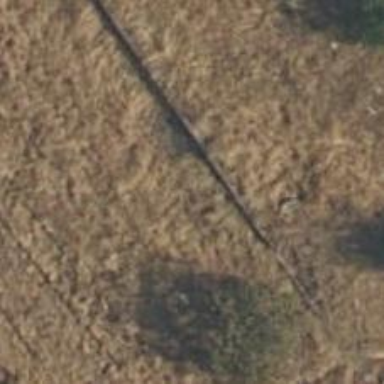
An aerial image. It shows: Abandoned railway.